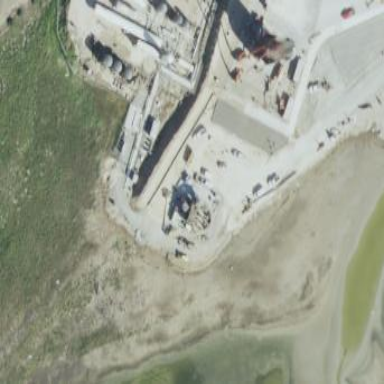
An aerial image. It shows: Launch complex at the airport with concrete surface.